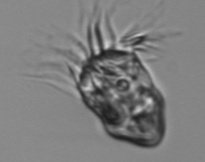
Label: Strombidium_inclinatum